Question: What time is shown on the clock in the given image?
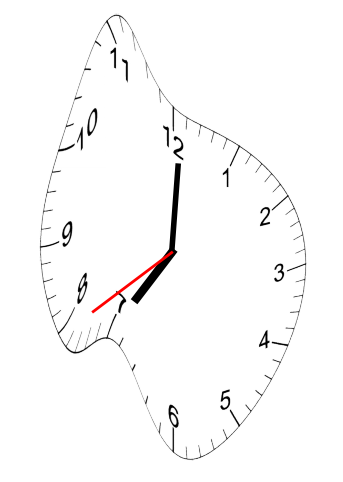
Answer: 07:00:39